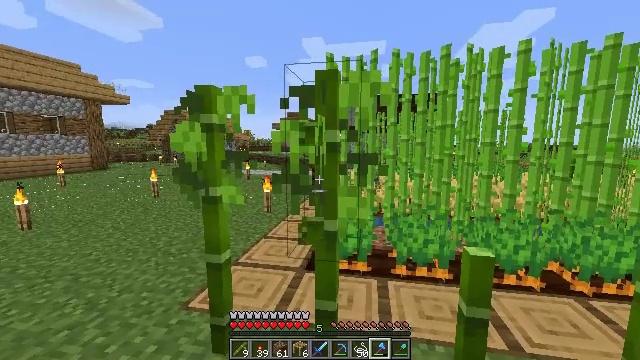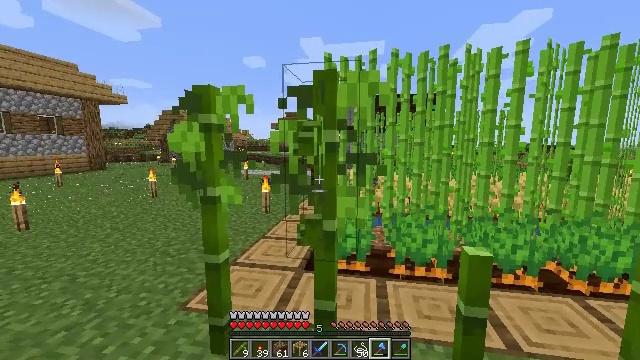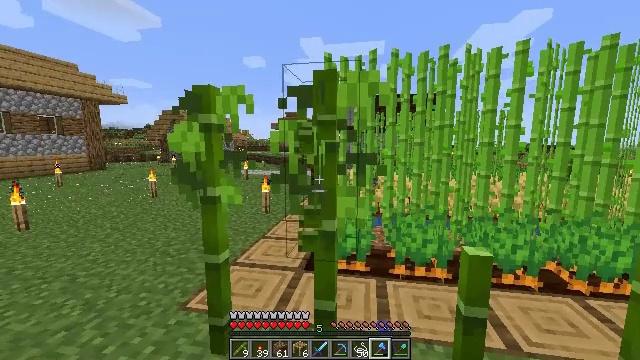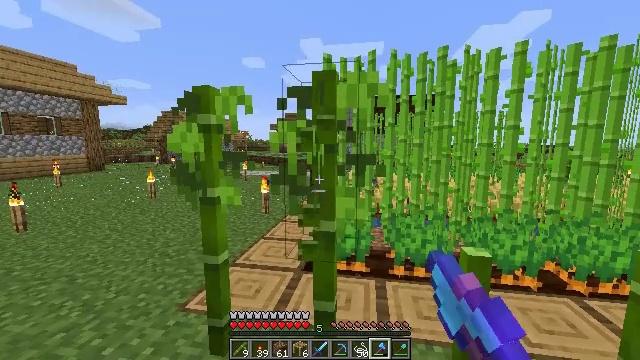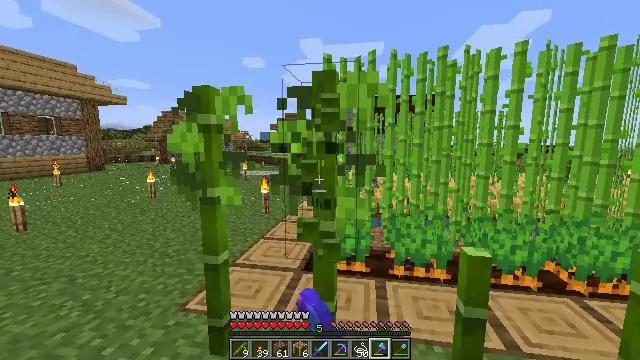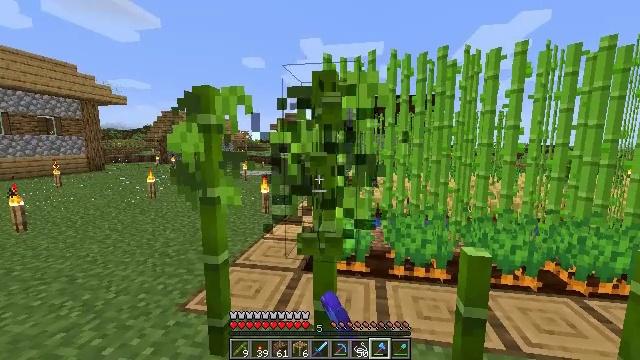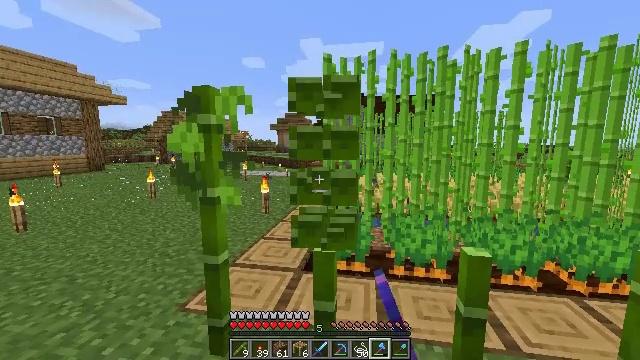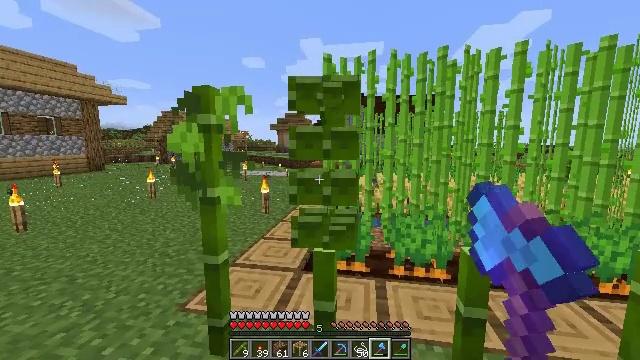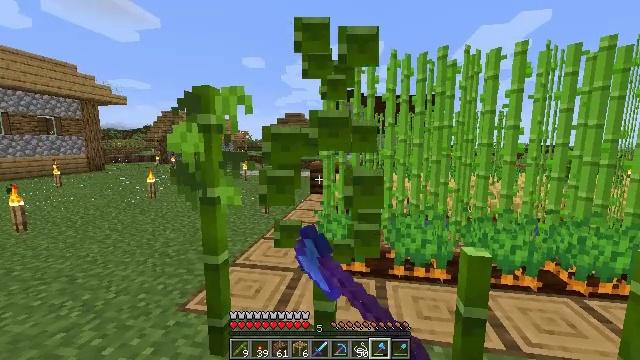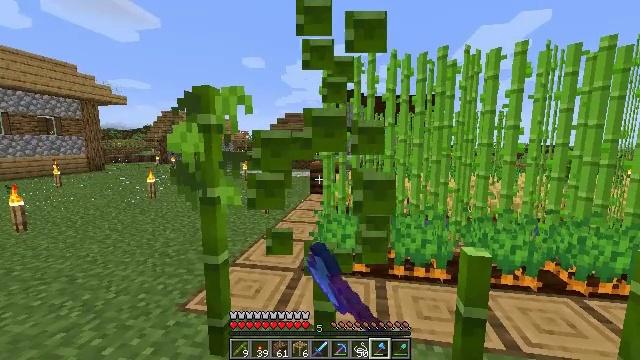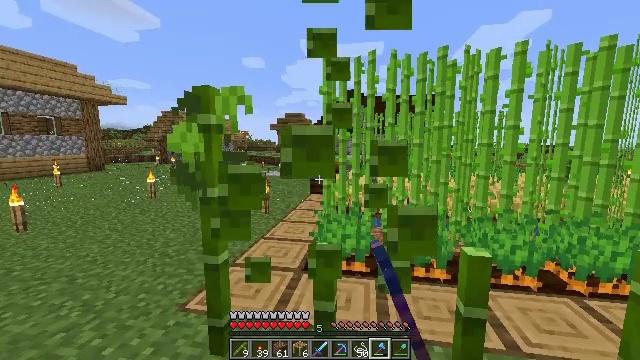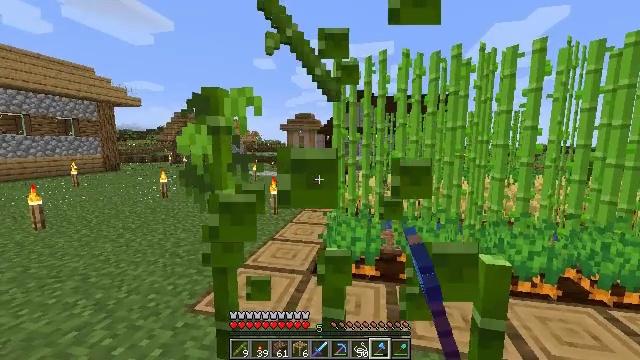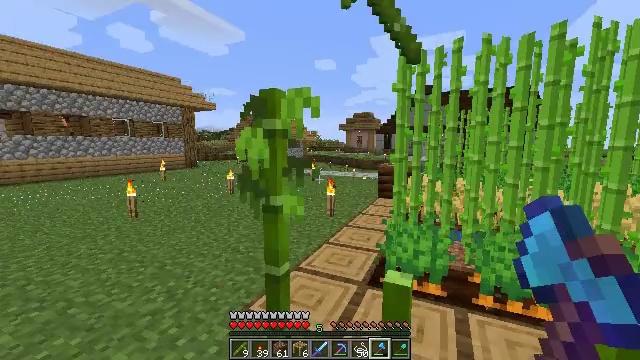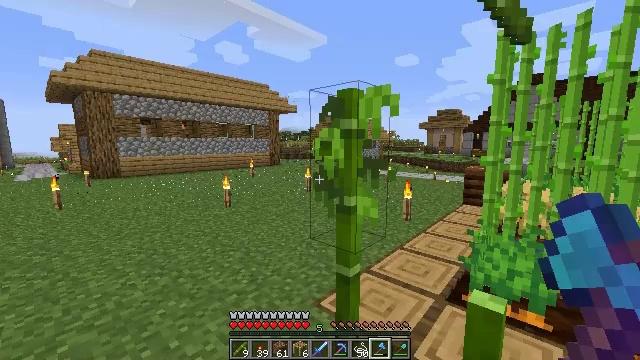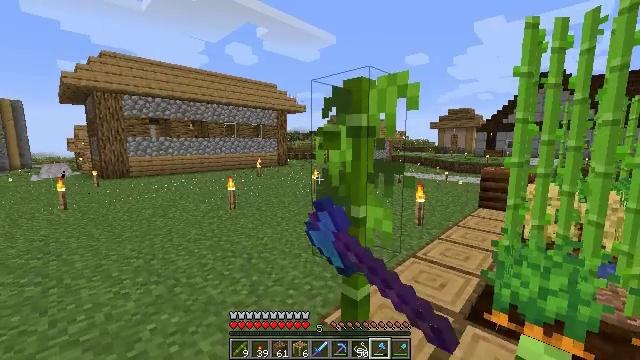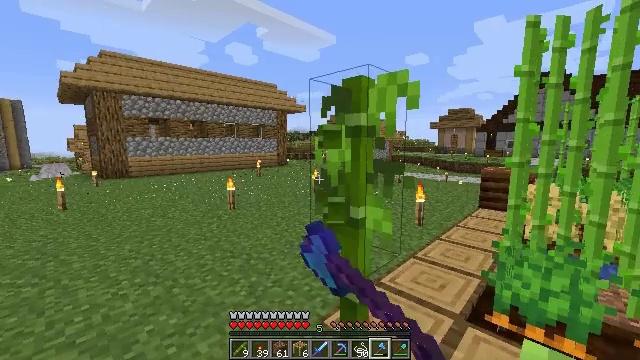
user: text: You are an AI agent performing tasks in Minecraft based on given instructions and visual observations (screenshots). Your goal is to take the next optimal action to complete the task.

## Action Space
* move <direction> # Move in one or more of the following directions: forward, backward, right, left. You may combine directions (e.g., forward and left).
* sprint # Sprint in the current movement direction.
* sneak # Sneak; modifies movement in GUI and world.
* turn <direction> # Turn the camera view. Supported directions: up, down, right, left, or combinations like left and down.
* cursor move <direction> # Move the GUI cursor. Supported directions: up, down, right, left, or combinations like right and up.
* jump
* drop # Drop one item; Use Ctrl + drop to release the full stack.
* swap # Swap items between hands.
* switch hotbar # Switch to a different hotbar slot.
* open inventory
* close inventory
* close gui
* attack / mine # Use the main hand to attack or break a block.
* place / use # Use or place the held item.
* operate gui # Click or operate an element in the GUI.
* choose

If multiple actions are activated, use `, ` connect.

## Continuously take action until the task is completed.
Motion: motion action
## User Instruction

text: Collect some bamboo.
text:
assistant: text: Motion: attack / mine
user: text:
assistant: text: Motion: attack / mine
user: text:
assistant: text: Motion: attack / mine
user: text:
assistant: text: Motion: attack / mine
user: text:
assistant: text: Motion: attack / mine
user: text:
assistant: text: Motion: attack / mine
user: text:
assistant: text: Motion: attack / mine
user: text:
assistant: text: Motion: attack / mine
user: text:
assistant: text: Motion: attack / mine
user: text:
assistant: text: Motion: attack / mine
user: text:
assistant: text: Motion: move forward, turn left, attack / mine
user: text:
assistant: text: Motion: move forward, turn left, attack / mine
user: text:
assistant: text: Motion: move forward, turn left, attack / mine
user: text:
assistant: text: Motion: turn left, attack / mine
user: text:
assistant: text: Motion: attack / mine
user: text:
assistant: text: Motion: attack / mine
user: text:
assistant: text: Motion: attack / mine
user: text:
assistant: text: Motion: attack / mine
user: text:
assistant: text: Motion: turn right, attack / mine
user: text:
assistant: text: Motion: turn right, attack / mine
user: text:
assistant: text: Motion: attack / mine
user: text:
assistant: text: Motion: attack / mine
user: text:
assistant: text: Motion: attack / mine
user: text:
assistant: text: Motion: attack / mine
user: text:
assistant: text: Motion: attack / mine
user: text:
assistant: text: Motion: attack / mine